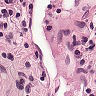
Metastatic tissue present: no